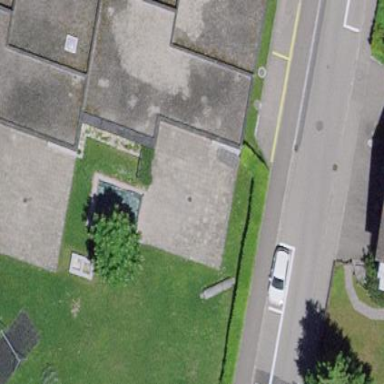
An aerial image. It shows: Kindergarten building.